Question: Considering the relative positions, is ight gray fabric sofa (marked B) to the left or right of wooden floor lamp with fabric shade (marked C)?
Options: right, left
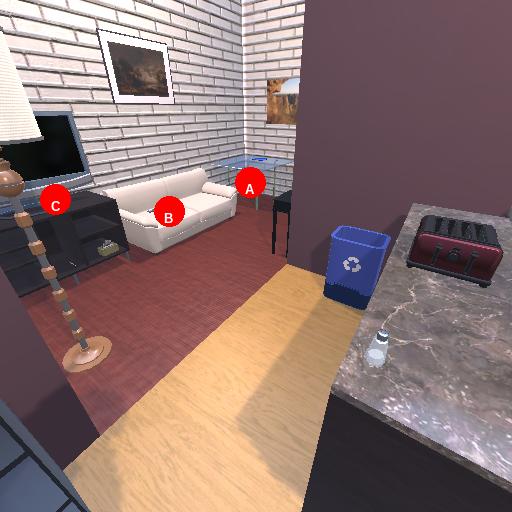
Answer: right